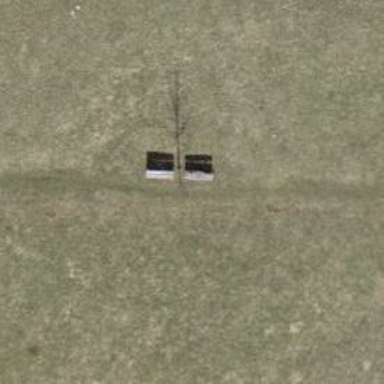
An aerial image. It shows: Bench for seating.